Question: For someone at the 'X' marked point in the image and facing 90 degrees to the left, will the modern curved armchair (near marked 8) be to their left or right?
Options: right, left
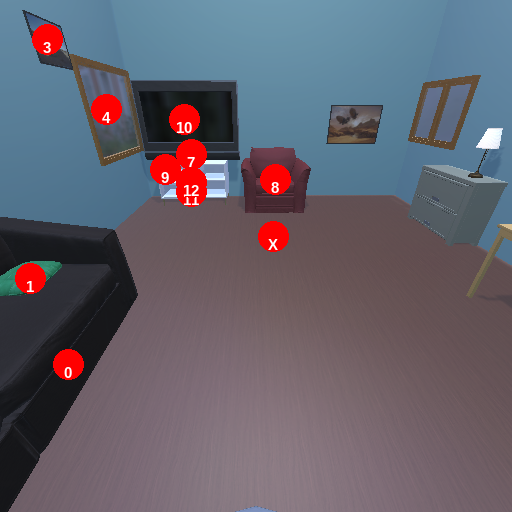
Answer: right